RGB frame:
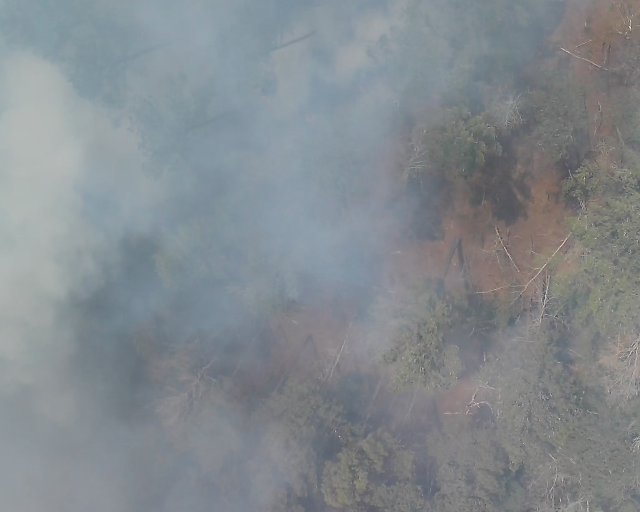
Thermal frame:
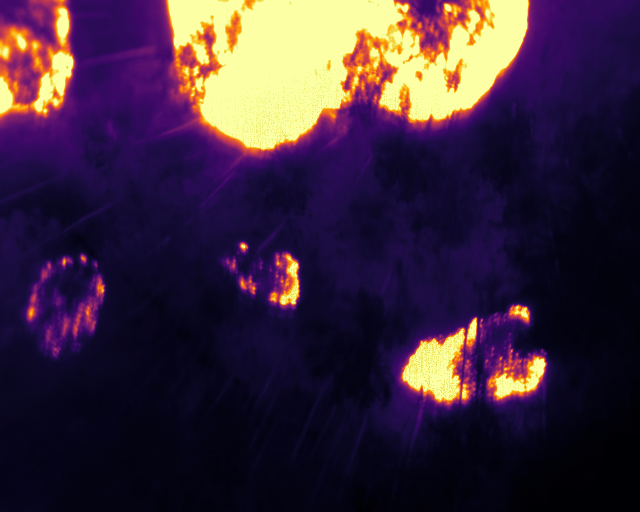
Captured: 2026-02-26 02:29:07
Pixels at or above 80 °C: 58100 (fraction of frame: 0.1773)